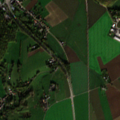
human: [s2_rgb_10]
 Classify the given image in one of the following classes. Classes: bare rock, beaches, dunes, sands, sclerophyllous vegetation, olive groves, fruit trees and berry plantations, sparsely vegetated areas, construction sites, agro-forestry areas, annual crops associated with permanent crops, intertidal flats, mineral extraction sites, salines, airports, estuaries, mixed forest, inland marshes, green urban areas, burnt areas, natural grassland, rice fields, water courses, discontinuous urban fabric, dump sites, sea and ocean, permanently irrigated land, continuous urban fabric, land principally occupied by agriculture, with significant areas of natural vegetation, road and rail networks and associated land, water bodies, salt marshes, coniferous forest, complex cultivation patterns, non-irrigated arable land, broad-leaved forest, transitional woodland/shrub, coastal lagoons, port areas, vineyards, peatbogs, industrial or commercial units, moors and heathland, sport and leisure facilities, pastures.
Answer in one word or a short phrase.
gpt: discontinuous urban fabric, road and rail networks and associated land, non-irrigated arable land, pastures, land principally occupied by agriculture, with significant areas of natural vegetation